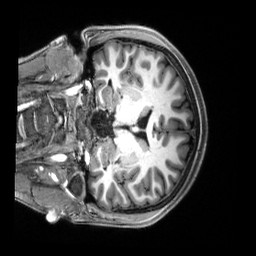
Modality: T1w
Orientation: coronal
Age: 22
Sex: female
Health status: healthy
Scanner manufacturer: siemens
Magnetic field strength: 3 T
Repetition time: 2.5 s
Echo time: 0.00222 s